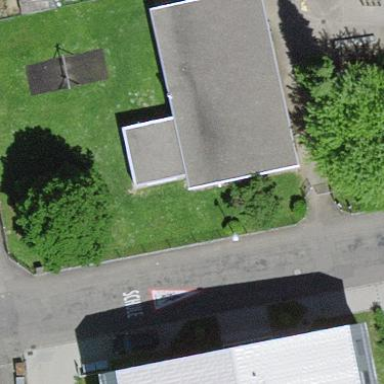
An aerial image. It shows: School building.